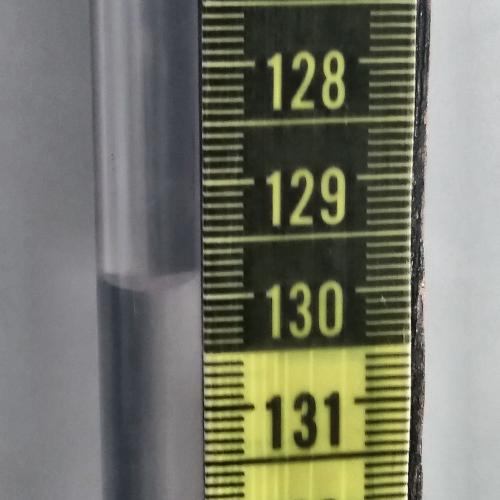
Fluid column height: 129.8 cm